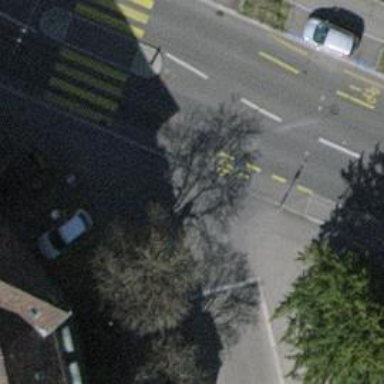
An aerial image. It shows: Unmarked crossing with traffic calming table.